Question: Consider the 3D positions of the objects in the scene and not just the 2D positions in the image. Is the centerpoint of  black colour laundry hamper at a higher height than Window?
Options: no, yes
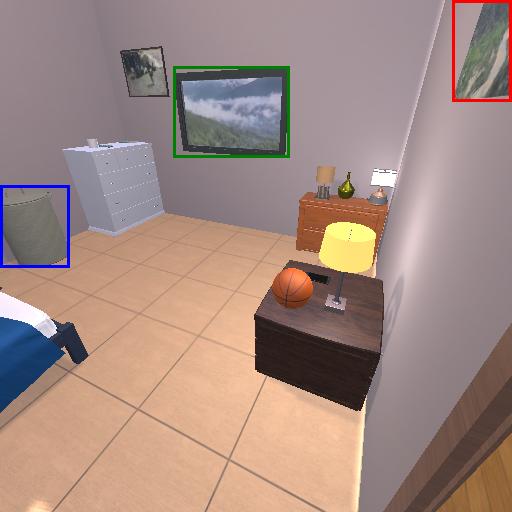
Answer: no